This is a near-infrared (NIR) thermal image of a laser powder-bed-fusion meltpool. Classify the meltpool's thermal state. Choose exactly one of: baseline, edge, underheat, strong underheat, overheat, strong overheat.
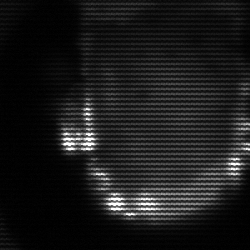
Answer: baseline